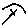
Label: line